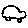
Label: car